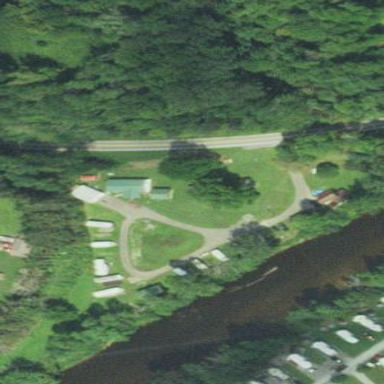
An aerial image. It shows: Campsite designated for tourism.